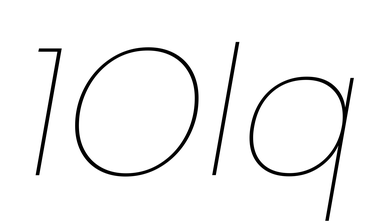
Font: Poppins-ThinItalic